Field crop: maize
Growth stage: 2
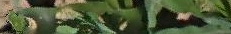
Species: maize